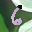
Label: 6